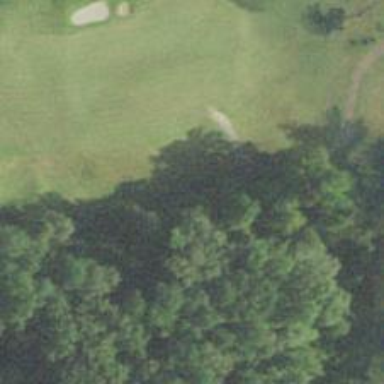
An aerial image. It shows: Golf cartpath that is also road path.